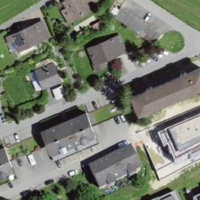
EUNIS habitat code: 54
Species observed at this site:
Hemerocallis fulva
Galeopsis tetrahit